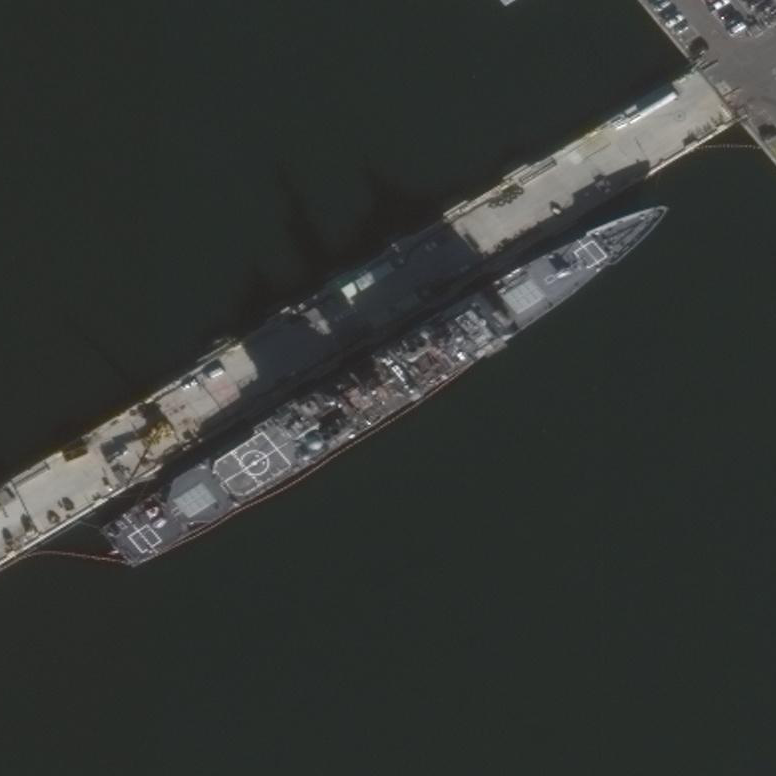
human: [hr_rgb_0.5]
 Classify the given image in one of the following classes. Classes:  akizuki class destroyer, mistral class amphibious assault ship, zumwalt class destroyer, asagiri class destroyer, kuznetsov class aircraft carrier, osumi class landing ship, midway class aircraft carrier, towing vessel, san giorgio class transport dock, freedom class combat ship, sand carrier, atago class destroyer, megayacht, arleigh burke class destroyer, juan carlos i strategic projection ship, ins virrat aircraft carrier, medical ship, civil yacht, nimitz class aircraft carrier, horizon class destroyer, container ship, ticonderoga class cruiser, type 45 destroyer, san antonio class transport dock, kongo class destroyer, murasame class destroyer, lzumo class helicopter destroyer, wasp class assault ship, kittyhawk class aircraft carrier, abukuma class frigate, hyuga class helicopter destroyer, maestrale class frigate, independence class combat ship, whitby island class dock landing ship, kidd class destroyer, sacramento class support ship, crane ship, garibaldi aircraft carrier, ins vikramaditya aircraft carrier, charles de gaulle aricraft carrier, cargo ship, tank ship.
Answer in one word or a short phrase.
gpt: Ticonderoga class cruiser